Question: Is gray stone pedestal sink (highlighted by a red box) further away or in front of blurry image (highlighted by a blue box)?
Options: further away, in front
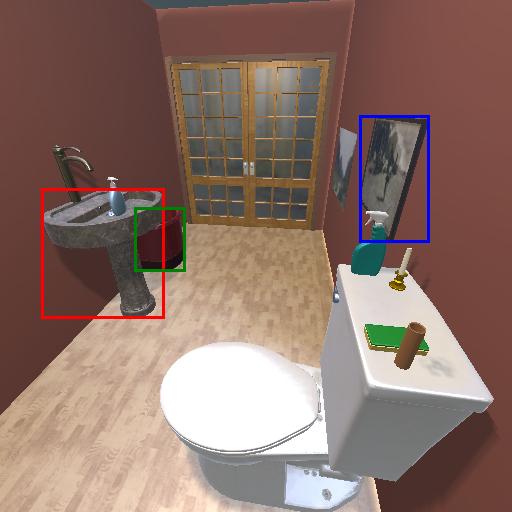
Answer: further away